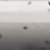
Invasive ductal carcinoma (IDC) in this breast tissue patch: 0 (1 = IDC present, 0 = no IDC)